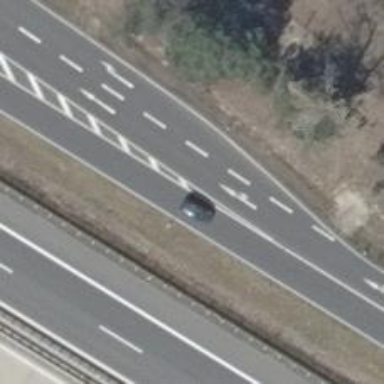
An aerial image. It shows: Secondary road with asphalt surface.